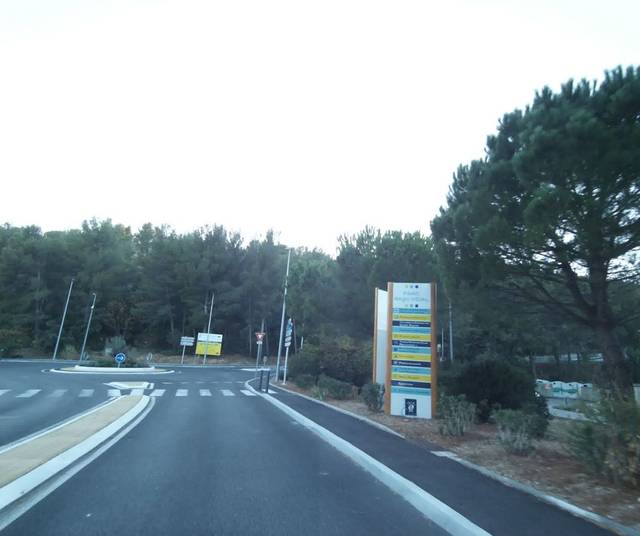
Region: France
Coordinates: 43.228, 5.538